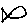
Label: fish